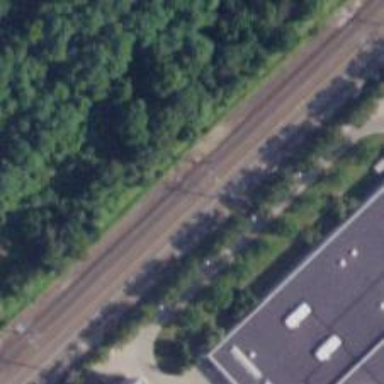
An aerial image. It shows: Railway with electrified contact lines.